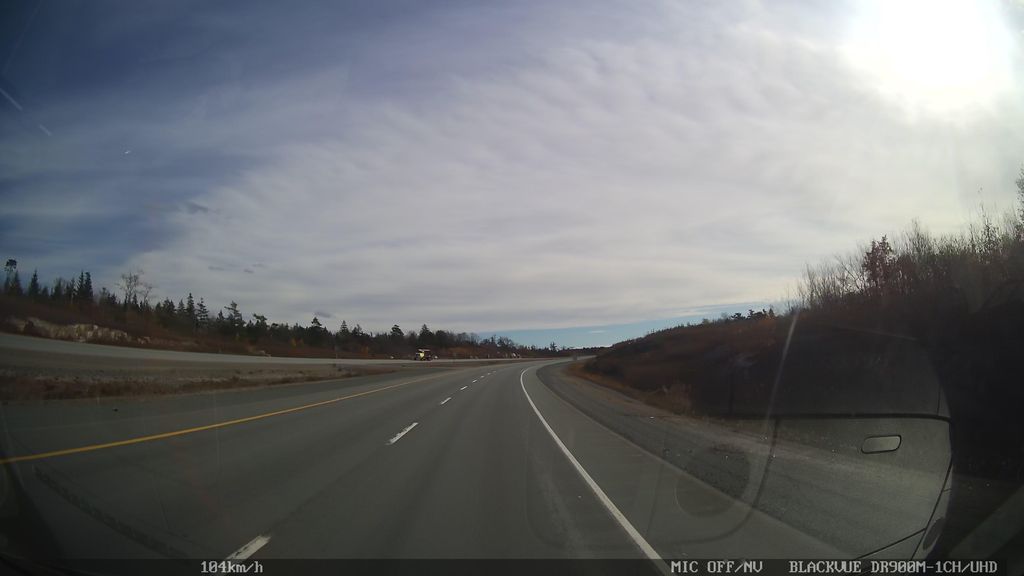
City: halifax